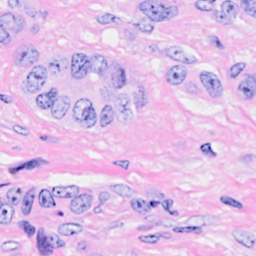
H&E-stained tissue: Breast